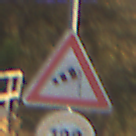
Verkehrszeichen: SeitenwindVonRechts
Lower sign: Geschwindigkeit130
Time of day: SunriseSunset
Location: Outdoor (Nature)
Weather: PartlyCloudy
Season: NotSpecified
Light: Natural